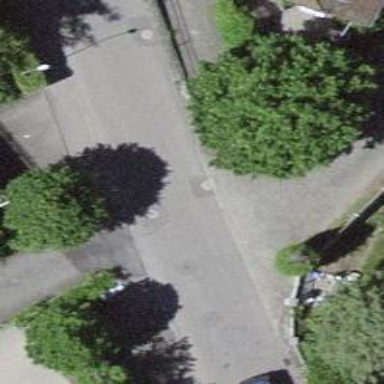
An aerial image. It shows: Residential road with asphalt surface. Sidewalk is present on the left side.